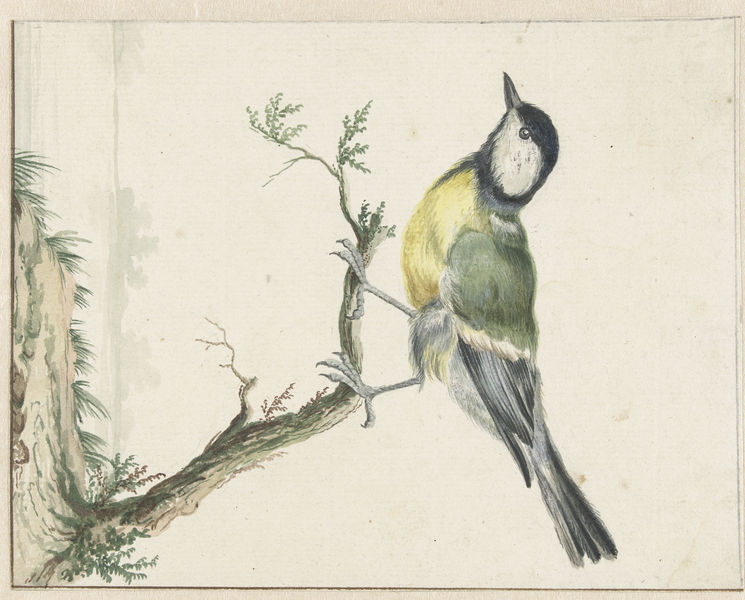
Titel: Koolmees
Künstler: Jan Weenix
Standort: Amsterdam
Institution: Rijksmuseum
Schlagwörter: blau, blätter, fuß, vogel, gelb, grün, landschaft, zeichnung, gras, federn, ast, gräser, vögel, auge, schnabel, zweig, stich, gedreht, original, blaumeise, meise, kupferstich, klaue, stahlstich, kohlmeise